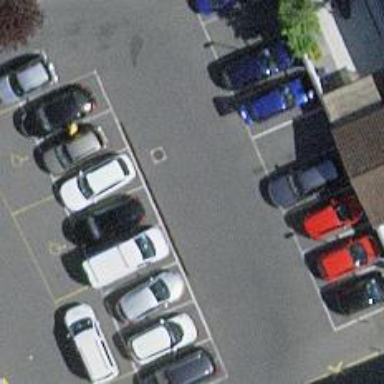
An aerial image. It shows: Car sharing facility.